Field crop: maize
Growth stage: 2
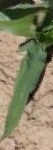
Species: maize